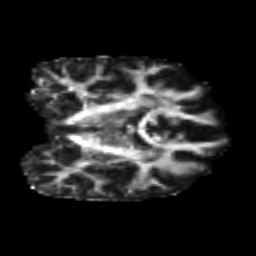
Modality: FA
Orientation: coronal
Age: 21
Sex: female
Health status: healthy
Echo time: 0.074 s